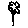
Label: flower